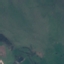
Land use / land cover: Pasture